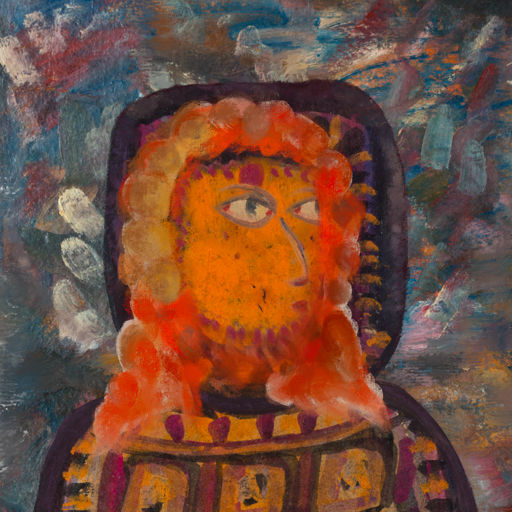
Background: Boggyland, Head And Neck Side: Doll_w_Hair, Face Side: GypsyMother, Bust: Doll, Hair Side: Rupkatha, Head Accessory: Blank, Second Necklace: Blank, Necklace: Blank, Baby: Blank